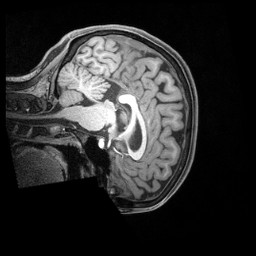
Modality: T1w
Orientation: sagittal
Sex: female
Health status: ill
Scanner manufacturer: siemens
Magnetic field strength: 3 T
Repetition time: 2.4 s
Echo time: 0.00201 s